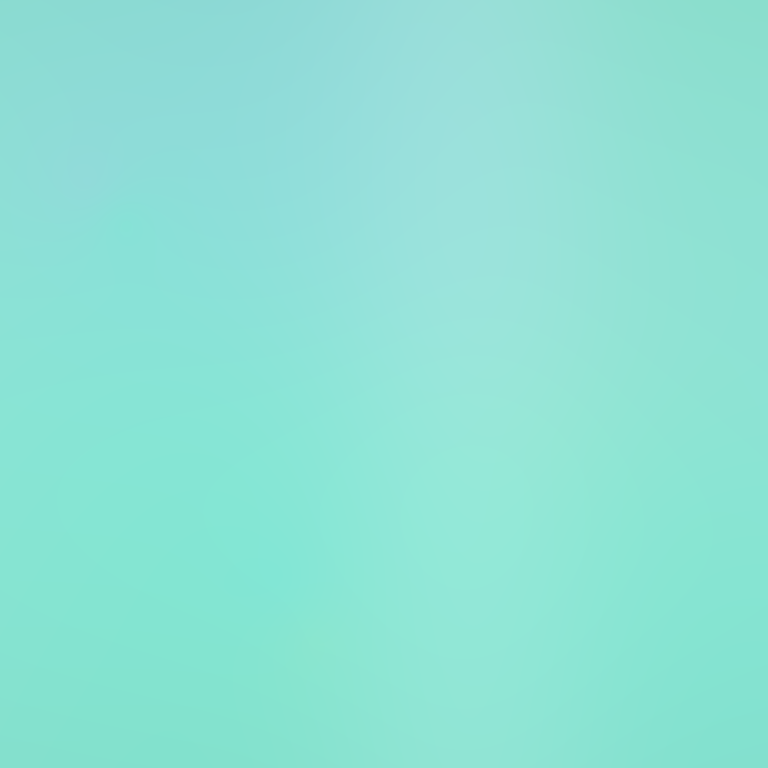
Abstract light effect, smooth blend from soft teal to light cyan, calm atmosphere, uniform glow, no room, no furniture, no objects.